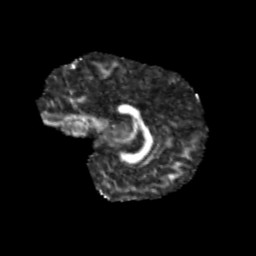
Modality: FA
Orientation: sagittal
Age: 11
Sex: male
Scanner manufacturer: siemens
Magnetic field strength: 3 T
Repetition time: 3.8 s
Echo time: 0.07 s